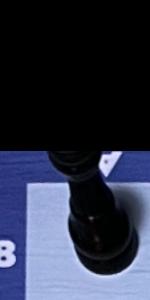
Label: Rook_Black